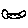
Label: cat